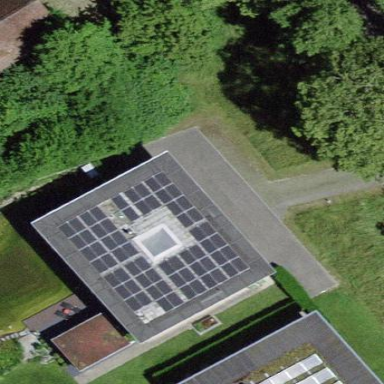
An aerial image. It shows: House with flat roof.